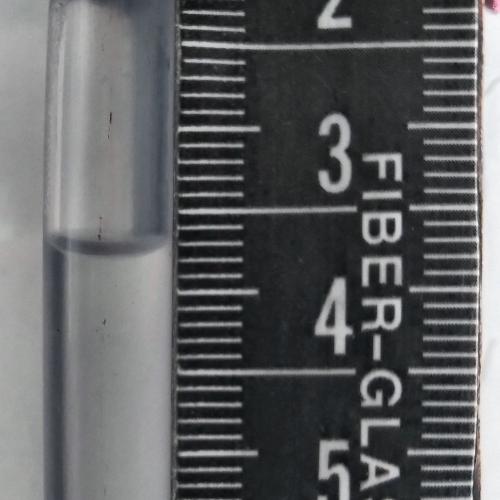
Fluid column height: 3.7 cm